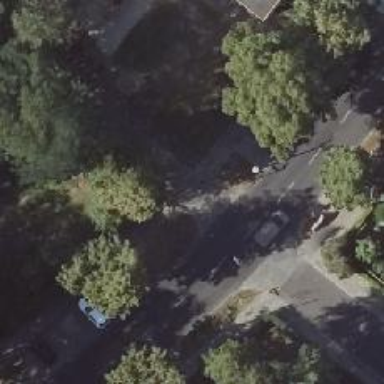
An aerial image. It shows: Residential road with concrete surface. There is parallel parking lane on the right side and diagonal parking lane on the left side.